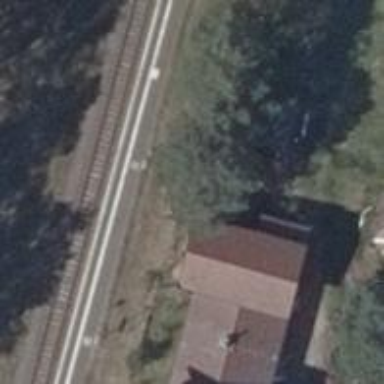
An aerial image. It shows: Platform on the railway.